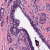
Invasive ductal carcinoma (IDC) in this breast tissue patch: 1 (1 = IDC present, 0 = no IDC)